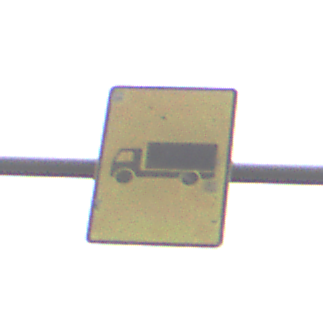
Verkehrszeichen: KFZZulaessigeGesamtmasse3Komma5TOhnePfeilsymbol
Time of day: MorningAfternoon
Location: Outdoor (Nature)
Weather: Overcast
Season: Autumn
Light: Natural